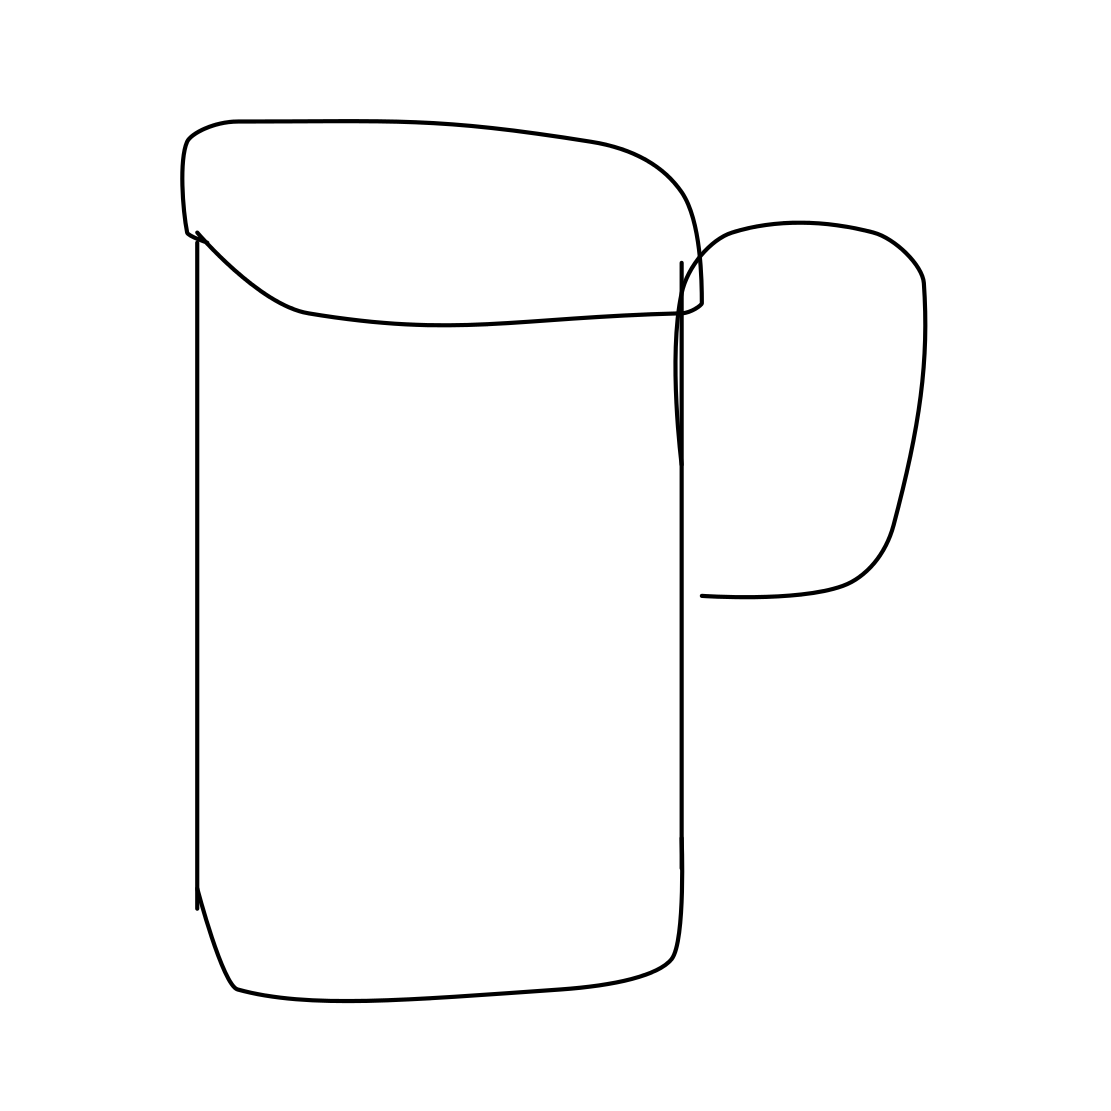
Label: mug